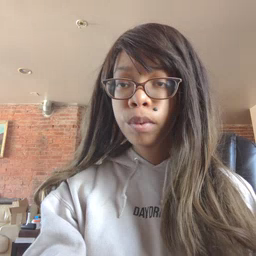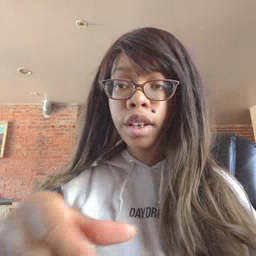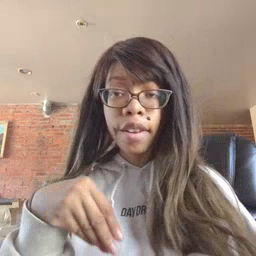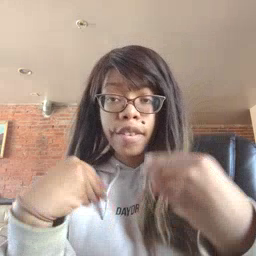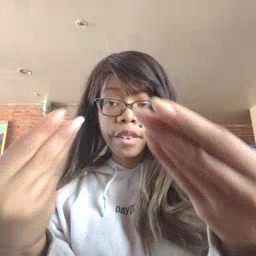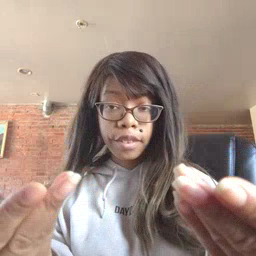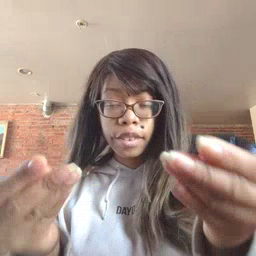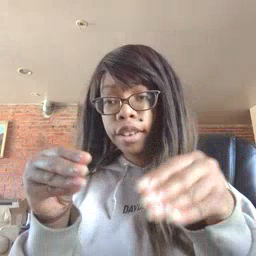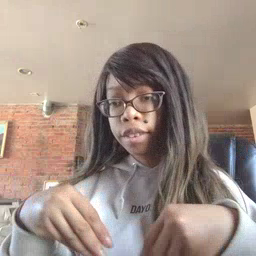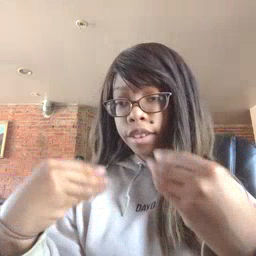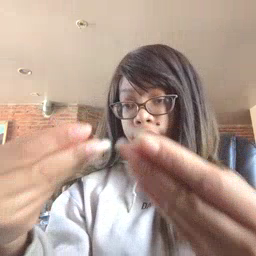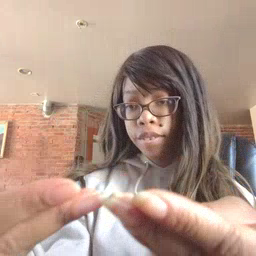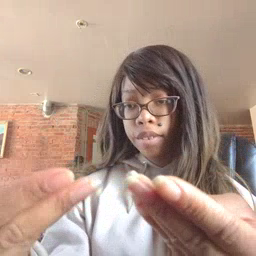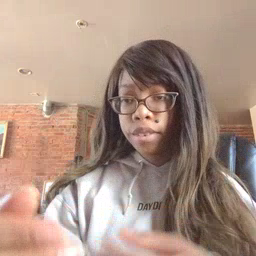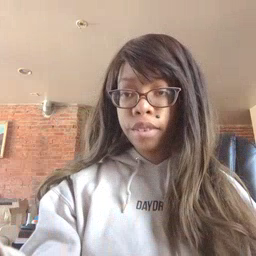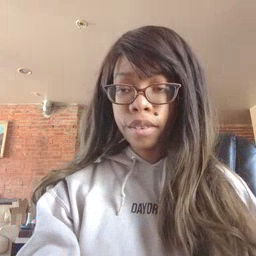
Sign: give